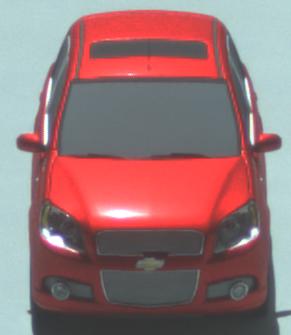
Make: Chevrolet
Model: Aveo 1.2
Detailed model: Aveo
Model produced from: 2008/06
Model produced until: 2011/01
Doors: 3
Color: red
Road condition: wet road
Daytime: midday
Contrast: medium contrast